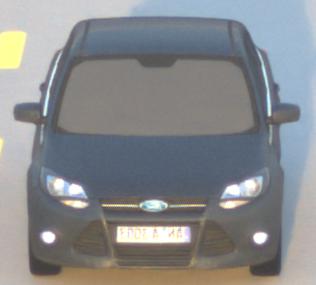
Make: Ford
Model: Focus 1.6 Ti-VCT
Detailed model: Focus (III)
Model produced from: 2011/09
Model produced until: 2014/09
Doors: 5
Color: gray
Road condition: dry road
Daytime: sunrise or sunset
Contrast: medium contrast